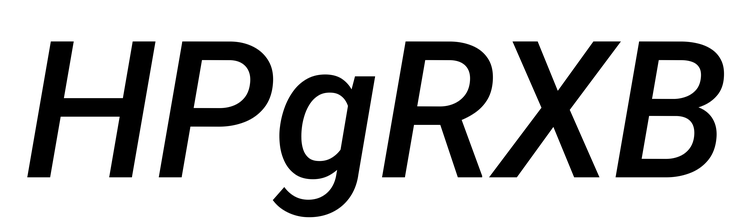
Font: Roboto-Italic_Medium_Italic